Question: I am currently writing an Android app that creates notifications. It successfully creates the notification but I was wondering if there was a way to get my created notification to show up as a puzzle piece if there is an unread notification (the same kind of notification when you have an unread textmessage or have missed calls).
I have looked around the net and haven't seen anything like this around. I am not sure if other droid phones have this feature but it is on the Samsung Galaxy S Captivate.
Any Suggestions or comments are appreciated.
Below is the puzzle piece I am referring to if you are unsure of what I mean:

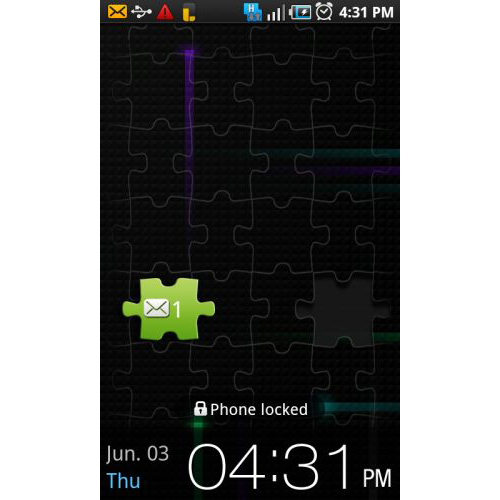
Answer: That's a custom Lock Screen of Samsung TouchWiz. This means that it isn't part of the Android SDK. I don't know if Samsung provides an API to interact with this lock screen (I would say no), and in case it does exist, then it will only work in devices with TouchWiz.